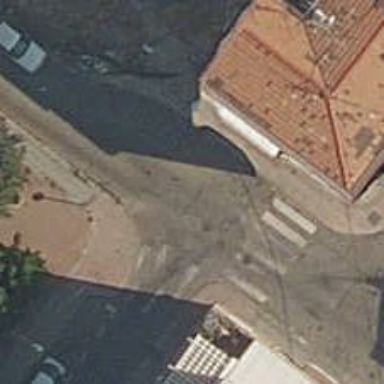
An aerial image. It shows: Footway surfaced with paving stones.